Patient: sex F, age 75
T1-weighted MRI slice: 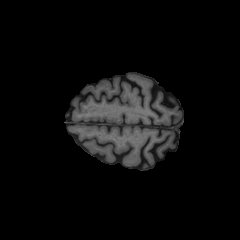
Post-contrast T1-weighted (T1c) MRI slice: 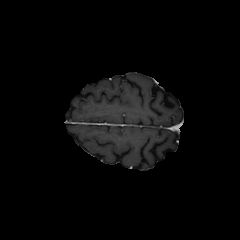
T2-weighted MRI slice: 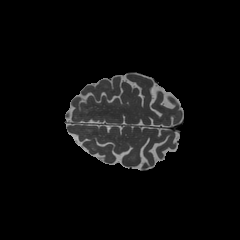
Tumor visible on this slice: no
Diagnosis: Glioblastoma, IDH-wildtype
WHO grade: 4